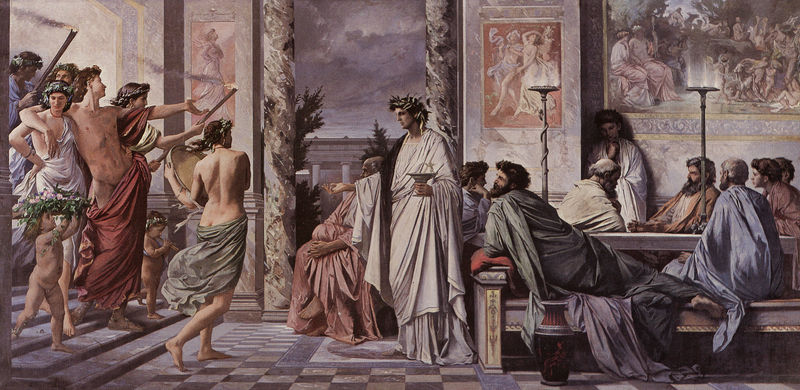
Titel: Das Gastmahl des Plato (erste Fassung)
Künstler: Anselm Feuerbach
Standort: Karlsruhe
Institution: Staatliche Kunsthalle
Schlagwörter: akt, blau, blätter, dunkel, feuer, gemälde, gott, himmel, körper, lendenschurz, mann, nackt, schatten, umhang, weiß, wolken, frauen, grün, menschen, ocker, sitzen, blumen, braun, brust, bunt, frau, getränk, grau, hell, kleider, lampen, licht, marmor, mitte, männer, raum, rücken, schwarz, szene, säule, säulen, tisch, ausblick, gebäude, haus, rot, tuch, beige, fest, karo, leute, malerei, muster, schachbrettmuster, tanz, versammlung, bart, bärte, feier, feiern, gelage, trinken, wand, architektur, arme, falten, halten, historie, rahmen, schale, sockel, stehen, stein, tragen, bild, bildnis, innenraum, boden, gewand, kelch, mantel, tücher, gewänder, innen, kind, klassizismus, musik, musiker, renaissance, rosa, kinder, stock, engel, putte, putto, ranken, vase, bewölkt, bilder, sofa, umarmung, liegen, italien, fußboden, knaben, rede, farbe, lila, violett, bank, saal, ölgemälde, treppe, treppen, historienbild, kaiser, ornamente, wandgemälde, wandmalerei, bett, lciht, robe, kerzen, leuchter, stufen, stabs, halbnackt, liegend, wände, becher, penis, wohnhaus, lichtstrahl, antike, palast, flammen, wolkig, fliesen, schlange, kranz, lorbeer, lorbeerkranz, mythologie, orgie, bänke, rom, römer, liege, sims, triumph, wandbilder, himme, jüngling, gesims, efeu, jesus, zitat, antik, griechen, götter, bacchus, toga, mythos, fresken, historienmalerei, empfang, griechenland, historiengemälde, historismus, platten, fröhlich, tempel, fresko, empfangen, pokal, jubel, klassik, tunika, fackel, ränder, freskos, lorbeerblätter, vollbärte, römisch, athen, akropolis, lehre, tambourin, lorbeerkränze, festsaal, fackeln, nero, kline, blai, huldigen, overbeck, kommen, flaten, philosophen, begrüßen, marmoeriert, lorbeeer, togs, dammen, fakel, gastmal, eintreffen, klatze, krsanz, maromorboden, orbenacktrkranz, schlangensäule, versammlun